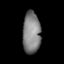
Tissue: lung
Cell type: Epithelial cells
Senescence score: 0.2172
Nuclear area (px): 735
Mean DAPI intensity: 128.773